Question: There are 2 different design. Second one is(below) improved version of first one. Difference is that I add 2 child class to B. So A is dependended to 2 child class now. but what will happen if B has more child classes later?
Is it really best practice? Especially with GRASP perspective?

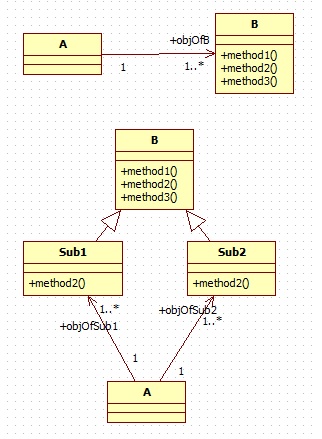
Answer: Instad of having an association to each classes, I would prefer the following.